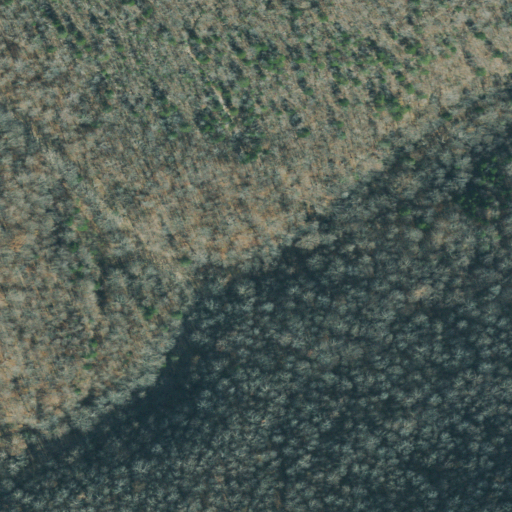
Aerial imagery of valley in Tennessee named Bingham Cove containing deciduous forest and shrub